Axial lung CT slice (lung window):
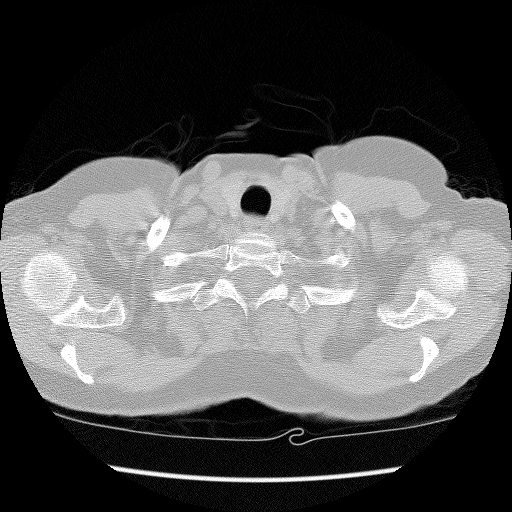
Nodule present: no